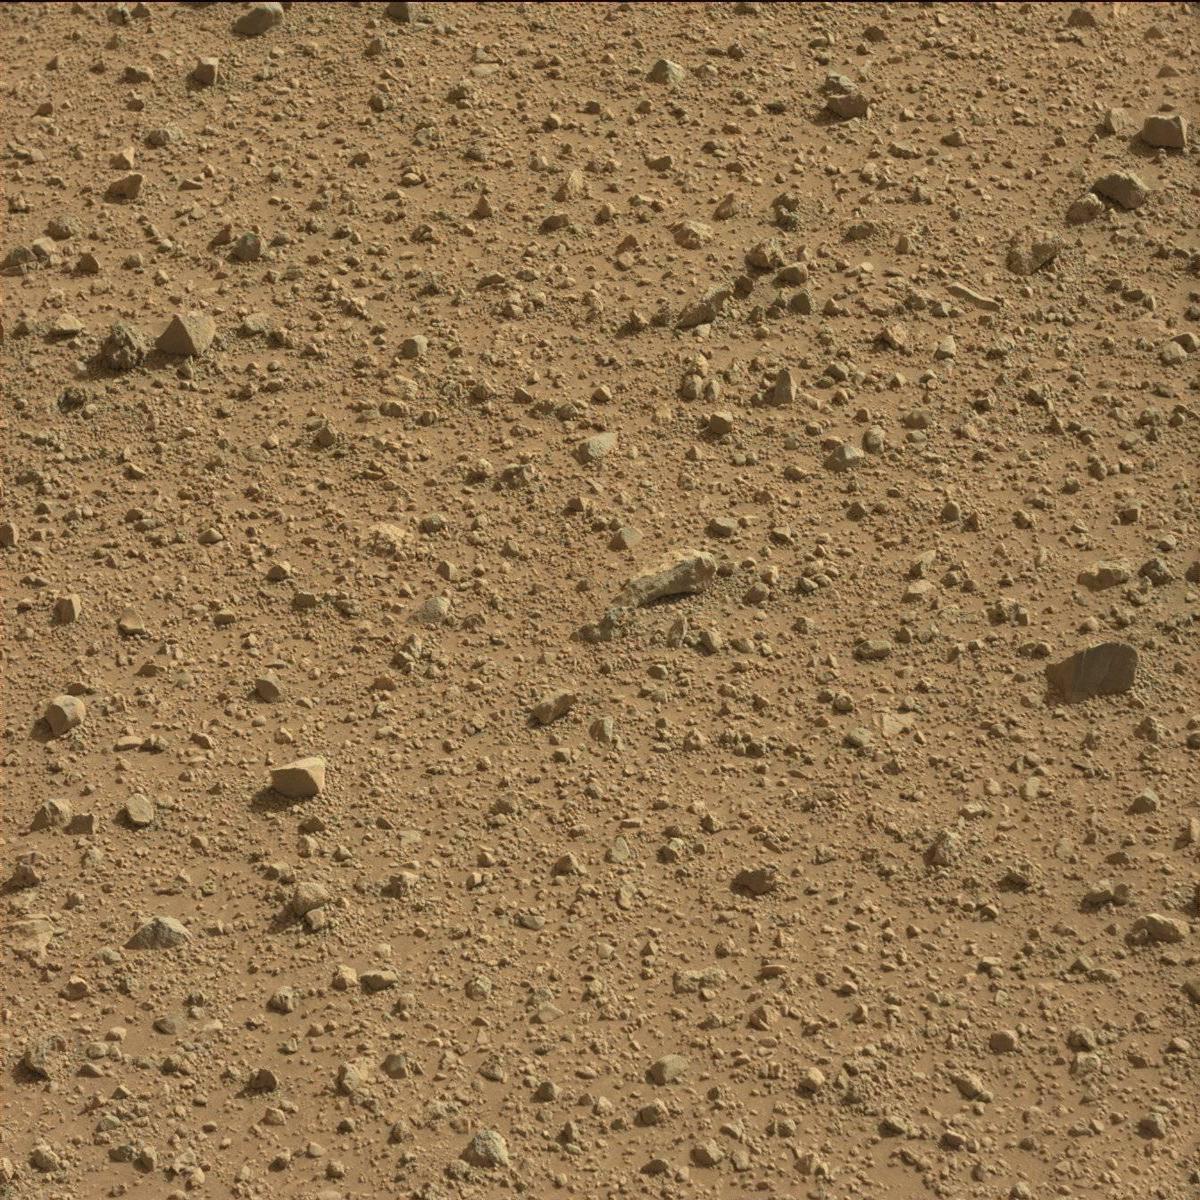
Terrain classes present: Bedrock, Rock, Sand / Soil